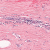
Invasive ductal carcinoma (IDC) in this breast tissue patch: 0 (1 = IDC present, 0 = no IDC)